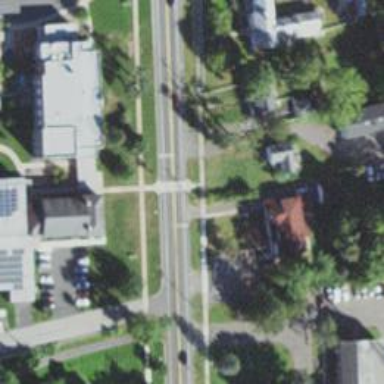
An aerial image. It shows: Neighbourhood designated as historic district.